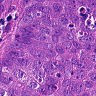
Metastatic tissue present: yes